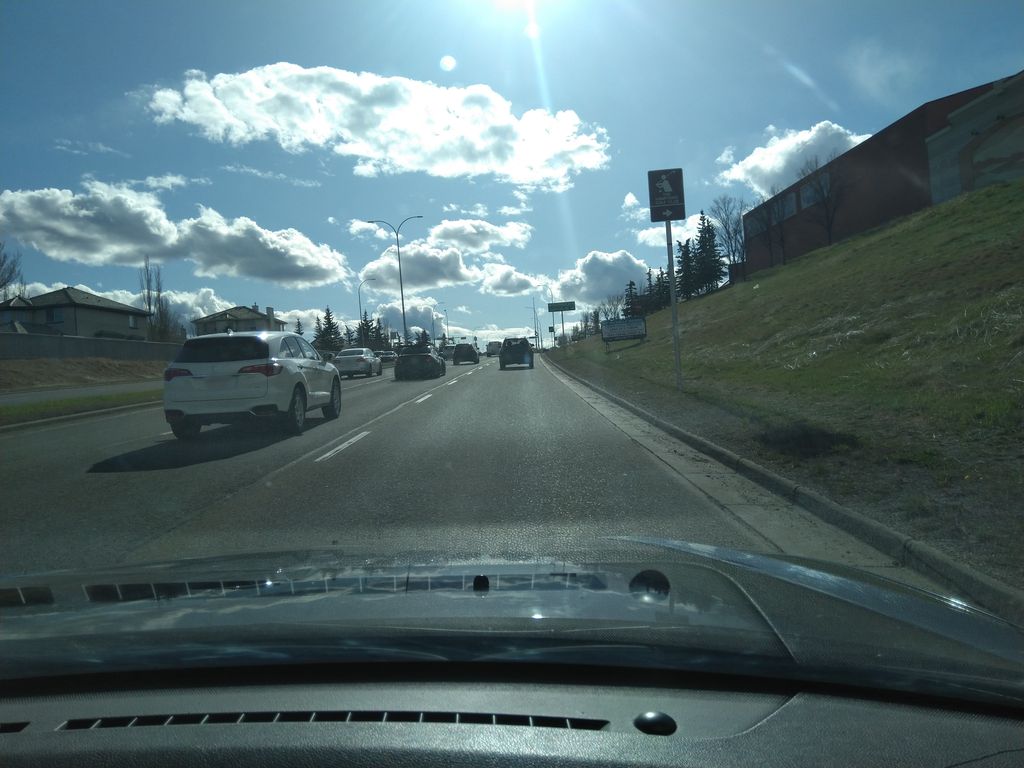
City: calgary